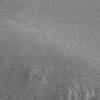
Atmospheric dust classification: not_dusty